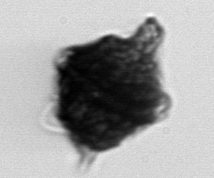
Label: Gonyaulax